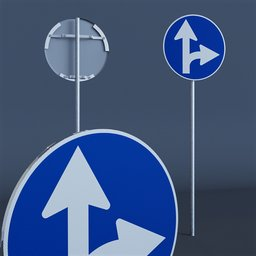
Label: architecture